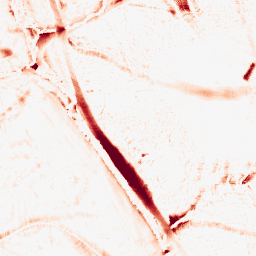
Category: morphological
Decomposition family: morphological_ellipse
Decomposition parameters: operation: opening
width: 20
height: 20
Upsampling method: regularized
Upsampling parameters: scale: 4
lambda_reg: 0.01
Upsampling scale: 4